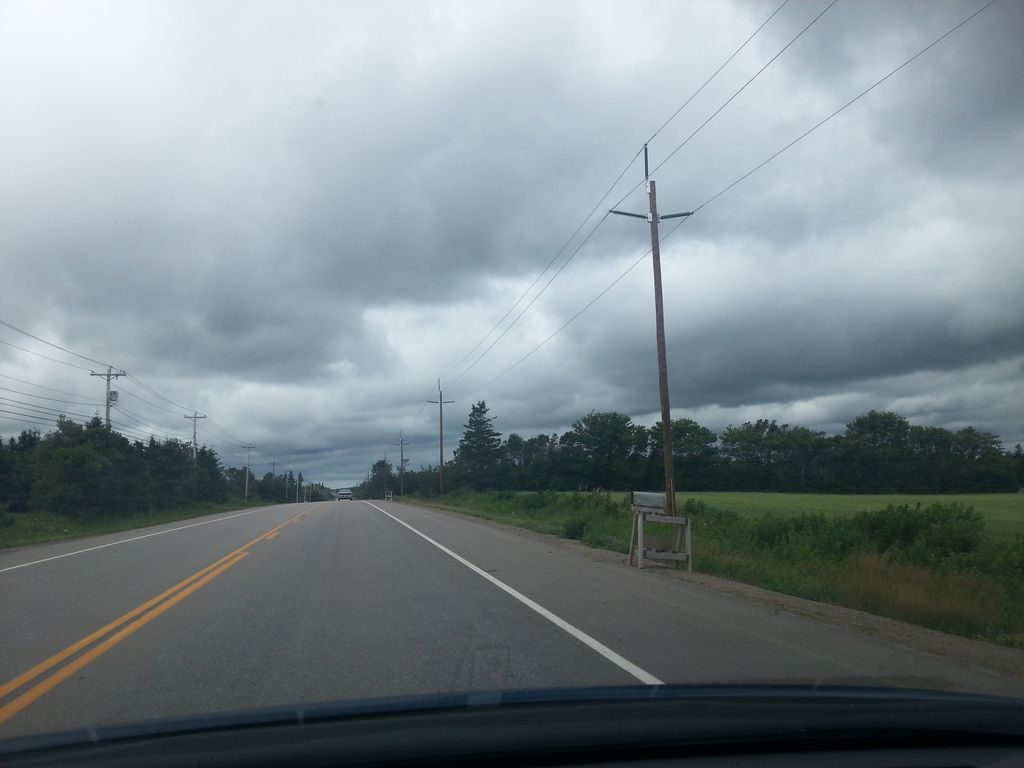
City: charlottetown